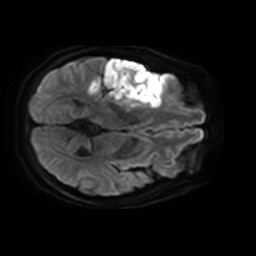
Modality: TRACE
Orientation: axial
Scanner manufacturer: philips
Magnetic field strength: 3 T
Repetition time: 3.79 s
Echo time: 0.06104 s